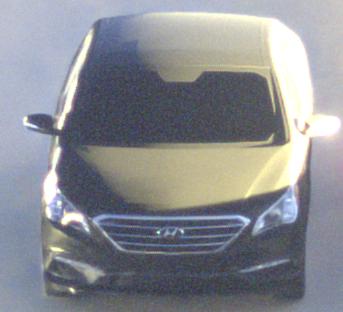
Make: Hyundai
Model: Sonata
Detailed model: Gen. 7
Model produced from: 2015
Model produced until: 2017
Doors: 4
Color: black
Road condition: dry road
Daytime: sunrise or sunset
Contrast: high contrast